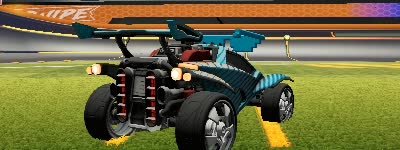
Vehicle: octane